Question: I'm trying to execute a cypher query with py2neo 2.0 (and Neo4j 2.1.6), but it fails with the following error:
> File "C:\Envs\project\lib\site-packages\py2neo\core.py", line 678, in cypherself.__cypher = CypherResource(metadata["cypher"], metadata.get("transaction"))
KeyError: "u'cypher'
While debugging, I found that the metadata property doesn't have a 'cypher' entry, but I'm wondering how I can solve it.

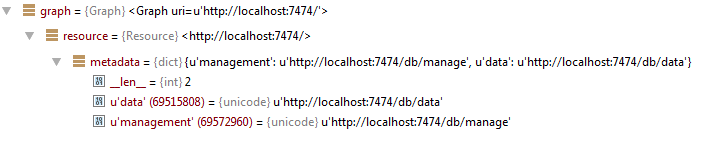
Answer: This error can be reproduced when initializing 'py2neo.Graph' with an invalid URI:
'''
>>> from py2neo import Graph
>>> graph = Graph('http://localhost:7474')
>>> test = graph.cypher.execute('MATCH n RETURN n LIMIT 5')
Traceback (most recent call last):
File "<stdin>", line 1, in <module>
File "/Users/nicole/Envs/squid/lib/python2.7/site-packages/py2neo/core.py", line 678, in cypher
self.__cypher = CypherResource(metadata["cypher"], metadata.get("transaction"))
KeyError: u'cypher'
'''
Perhaps Nigel can confirm, but in my experience with py2neo 2.0 you need to initialize with the '/db/data/' endpoint:
'''
>>> from py2neo import Graph
>>> graph = Graph('http://localhost:7474/db/data/')
>>> test = graph.cypher.execute('MATCH n RETURN n LIMIT 5')
'''